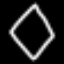
Label: diamond